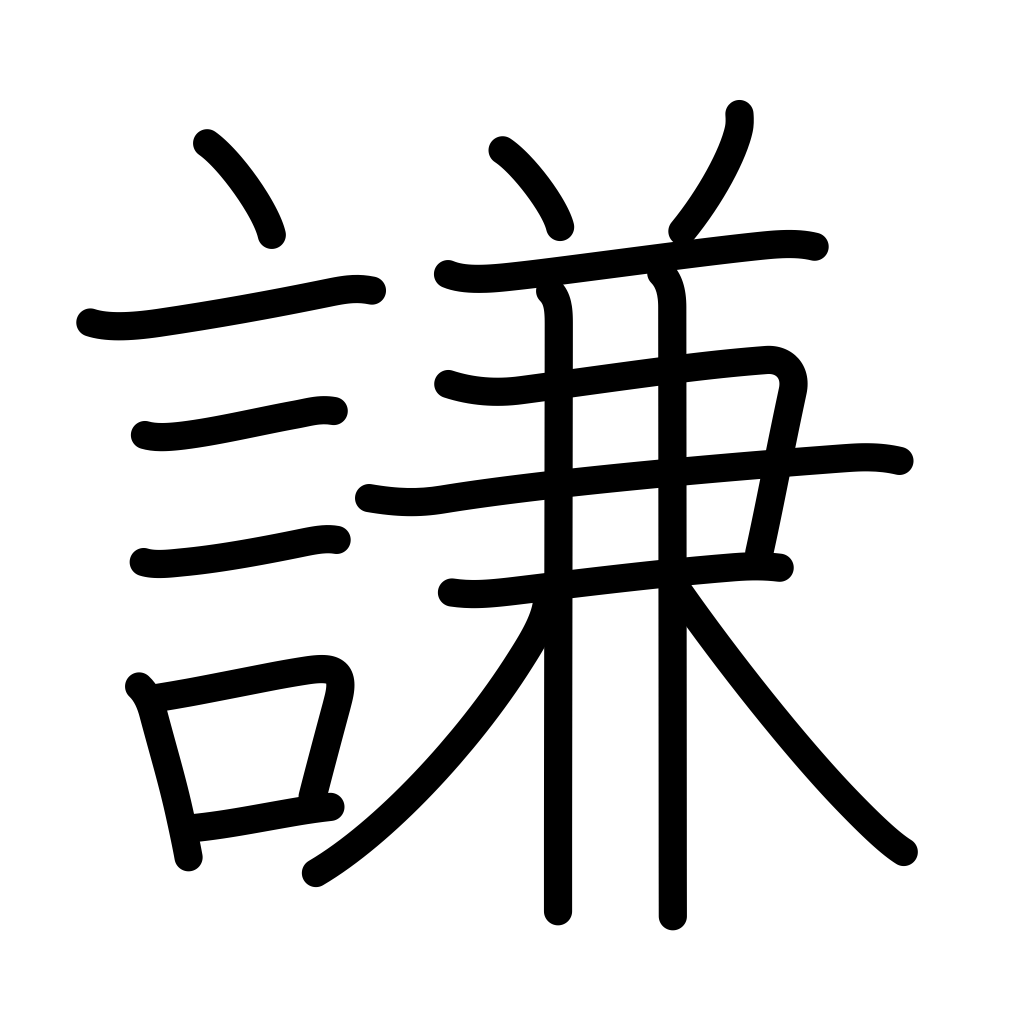
Meaning: self-effacing, humble oneself, condescend, be modest